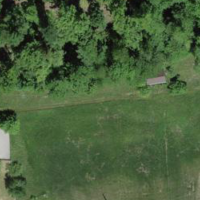
EUNIS habitat code: 24
Species observed at this site:
Salvia pratensis